Question: Not found multi tab simple jQuery
I have a problem with a single tabs in jquery:
<URL>
HTML:
'''
<div id="tabs-container">
<ul class="tabs-menu">
<li class="current"><a href="#tab-1">Tab 1</a></li>
<li><a href="#tab-2">Tab 2</a></li>
<li><a href="#tab-3">Tab 3</a></li>
<li><a href="#tab-4">Tab 4</a></li>
</ul>
<div class="tab">
<div id="tab-1" class="tab-content">
<p>Lorem ipsum dolor sit amet, consectetur adipiscing elit. Aliquam sit amet purus urna. Proin dictum fringilla enim, sit amet suscipit dolor dictum in. Maecenas porttitor, est et malesuada congue, ligula elit fermentum massa, sit amet porta odio est at velit. Sed nec turpis neque. Fusce at mi felis, sed interdum tortor. Nullam pretium, est at congue mattis, nibh eros pharetra lectus, nec posuere libero dui consectetur arcu. Quisque convallis facilisis fermentum. Nam tincidunt, diam nec dictum mattis, nunc dolor ultrices ipsum, in mattis justo turpis nec ligula. Curabitur a ante mauris. Integer placerat imperdiet diam, facilisis pretium elit mollis pretium. Sed lobortis, eros non egestas suscipit, dui dui euismod enim, ac ultricies arcu risus at tellus. Donec imperdiet congue ligula, quis vulputate mauris ultrices non. Aliquam rhoncus, arcu a bibendum congue, augue risus tincidunt massa, vel vehicula diam dolor eget felis.</p>
</div>
<div id="tab-2" class="tab-content">
<p>Donec semper dictum sem, quis pretium sem malesuada non. Proin venenatis orci vel nisl porta sollicitudin. Pellentesque sit amet massa et orci malesuada facilisis vel vel lectus. Etiam tristique volutpat auctor. Morbi nec massa eget sem ultricies fermentum id ut ligula. Praesent aliquet adipiscing dictum. Suspendisse dignissim dui tortor. Integer faucibus interdum justo, mattis commodo elit tempor id. Quisque ut orci orci, sit amet mattis nulla. Suspendisse quam diam, feugiat at ullamcorper eget, sagittis sed eros. Proin tortor tellus, pulvinar at imperdiet in, egestas sed nisl. Aenean tempor neque ut felis dignissim ac congue felis viverra. </p>
</div>
<div id="tab-3" class="tab-content">
<p>Duis egestas fermentum ipsum et commodo. Proin bibendum consectetur elit, hendrerit porta mi dictum eu. Vestibulum adipiscing euismod laoreet. Vivamus lobortis tortor a odio consectetur pulvinar. Proin blandit ornare eros dictum fermentum. Class aptent taciti sociosqu ad litora torquent per conubia nostra, per inceptos himenaeos. Curabitur laoreet, ante aliquet molestie laoreet, lectus odio fringilla purus, id porttitor erat velit vitae mi. Nullam posuere nunc ut justo sollicitudin interdum. Donec suscipit eros nec leo condimentum fermentum. Nunc quis libero massa. Integer tempus laoreet lectus id interdum. Integer facilisis egestas dui at convallis. Praesent elementum nisl et erat iaculis a blandit ligula mollis. Vestibulum vitae risus dui, nec sagittis arcu. Nullam tortor enim, placerat quis eleifend in, viverra ac lacus. Ut aliquam sapien ut metus hendrerit auctor dapibus justo porta. </p>
</div>
<div id="tab-4" class="tab-content">
<p>Proin sollicitudin tincidunt quam, in egestas dui tincidunt non. Maecenas tempus condimentum mi, sed convallis tortor iaculis eu. Cras dui dui, tempor quis tempor vitae, ullamcorper in justo. Integer et lorem diam. Quisque consequat lectus eget urna molestie pharetra. Cras risus lectus, lobortis sit amet imperdiet sit amet, eleifend a erat. Suspendisse vel luctus lectus. Sed ac arcu nisi, sit amet ornare tellus. Pellentesque nec augue a nibh pharetra scelerisque quis sit amet felis. Nullam at enim at lacus pretium iaculis sit amet vel nunc. Praesent sapien felis, tincidunt vitae blandit ut, mattis at diam. Suspendisse ac sapien eget eros venenatis tempor quis id odio. Donec lacus leo, tincidunt eget molestie at, pharetra cursus odio. </p>
</div>
</div>
<ul class="tabs-menu">
<li class="current"><a href="#tab-1">Tab 1</a></li>
<li><a href="#tab-2">Tab 2</a></li>
<li><a href="#tab-3">Tab 3</a></li>
<li><a href="#tab-4">Tab 4</a></li>
</ul>
<div class="tab">
<div id="tab-1" class="tab-content">
<p>Lorem ipsum dolor sit amet, consectetur adipiscing elit. Aliquam sit amet purus urna. Proin dictum fringilla enim, sit amet suscipit dolor dictum in. Maecenas porttitor, est et malesuada congue, ligula elit fermentum massa, sit amet porta odio est at velit. Sed nec turpis neque. Fusce at mi felis, sed interdum tortor. Nullam pretium, est at congue mattis, nibh eros pharetra lectus, nec posuere libero dui consectetur arcu. Quisque convallis facilisis fermentum. Nam tincidunt, diam nec dictum mattis, nunc dolor ultrices ipsum, in mattis justo turpis nec ligula. Curabitur a ante mauris. Integer placerat imperdiet diam, facilisis pretium elit mollis pretium. Sed lobortis, eros non egestas suscipit, dui dui euismod enim, ac ultricies arcu risus at tellus. Donec imperdiet congue ligula, quis vulputate mauris ultrices non. Aliquam rhoncus, arcu a bibendum congue, augue risus tincidunt massa, vel vehicula diam dolor eget felis.</p>
</div>
<div id="tab-2" class="tab-content">
<p>Donec semper dictum sem, quis pretium sem malesuada non. Proin venenatis orci vel nisl porta sollicitudin. Pellentesque sit amet massa et orci malesuada facilisis vel vel lectus. Etiam tristique volutpat auctor. Morbi nec massa eget sem ultricies fermentum id ut ligula. Praesent aliquet adipiscing dictum. Suspendisse dignissim dui tortor. Integer faucibus interdum justo, mattis commodo elit tempor id. Quisque ut orci orci, sit amet mattis nulla. Suspendisse quam diam, feugiat at ullamcorper eget, sagittis sed eros. Proin tortor tellus, pulvinar at imperdiet in, egestas sed nisl. Aenean tempor neque ut felis dignissim ac congue felis viverra. </p>
</div>
<div id="tab-3" class="tab-content">
<p>Duis egestas fermentum ipsum et commodo. Proin bibendum consectetur elit, hendrerit porta mi dictum eu. Vestibulum adipiscing euismod laoreet. Vivamus lobortis tortor a odio consectetur pulvinar. Proin blandit ornare eros dictum fermentum. Class aptent taciti sociosqu ad litora torquent per conubia nostra, per inceptos himenaeos. Curabitur laoreet, ante aliquet molestie laoreet, lectus odio fringilla purus, id porttitor erat velit vitae mi. Nullam posuere nunc ut justo sollicitudin interdum. Donec suscipit eros nec leo condimentum fermentum. Nunc quis libero massa. Integer tempus laoreet lectus id interdum. Integer facilisis egestas dui at convallis. Praesent elementum nisl et erat iaculis a blandit ligula mollis. Vestibulum vitae risus dui, nec sagittis arcu. Nullam tortor enim, placerat quis eleifend in, viverra ac lacus. Ut aliquam sapien ut metus hendrerit auctor dapibus justo porta. </p>
</div>
<div id="tab-4" class="tab-content">
<p>Proin sollicitudin tincidunt quam, in egestas dui tincidunt non. Maecenas tempus condimentum mi, sed convallis tortor iaculis eu. Cras dui dui, tempor quis tempor vitae, ullamcorper in justo. Integer et lorem diam. Quisque consequat lectus eget urna molestie pharetra. Cras risus lectus, lobortis sit amet imperdiet sit amet, eleifend a erat. Suspendisse vel luctus lectus. Sed ac arcu nisi, sit amet ornare tellus. Pellentesque nec augue a nibh pharetra scelerisque quis sit amet felis. Nullam at enim at lacus pretium iaculis sit amet vel nunc. Praesent sapien felis, tincidunt vitae blandit ut, mattis at diam. Suspendisse ac sapien eget eros venenatis tempor quis id odio. Donec lacus leo, tincidunt eget molestie at, pharetra cursus odio. </p>
</div>
</div>
</div>
'''
Javascript:
'''
$(document).ready(function() {
$(".tabs-menu a").click(function(event) {
event.preventDefault();
$(this).parent().addClass("current");
$(this).parent().siblings().removeClass("current");
var tab = $(this).attr("href");
$(".tab-content").not(tab).css("display", "none");
$(tab).fadeIn();
});
});
'''

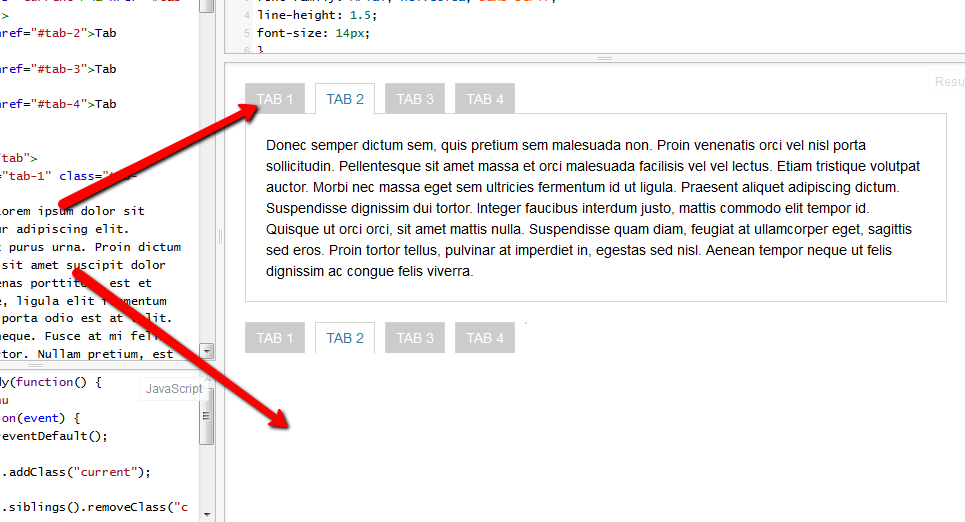
Answer: You have duplicate IDs in the two sets of tabs. IDs have to be unique. I've changed the IDs to the form 'div-N-tab-M', where 'N' is the tab set.
Also, your code to hide the unselected tabs hides tabs in both sets, you need to restrict it to just the current set, by using more specific DOM traversal.
<URL>
Javascript:
'''
$(document).ready(function() {
$(".tabs-menu a").click(function(event) {
event.preventDefault();
$(this).parent().addClass("current");
$(this).parent().siblings().removeClass("current");
var tab = $(this).attr("href");
// Hide other tabs in this set
$(this).closest(".tabs-menu").next(".tab").find(".tab-content").not(tab).css("display", "none");
$(tab).fadeIn();
});
});
'''
HTML:
'''
<div id="tabs-container">
<ul class="tabs-menu">
<li class="current"><a href="#div-1-tab-1">Tab 1</a></li>
<li><a href="#div-1-tab-2">Tab 2</a></li>
<li><a href="#div-1-tab-3">Tab 3</a></li>
<li><a href="#div-1-tab-4">Tab 4</a></li>
</ul>
<div class="tab">
<div id="div-1-tab-1" class="tab-content">
<p>Lorem ipsum dolor sit amet, consectetur adipiscing elit. Aliquam sit amet purus urna. Proin dictum fringilla enim, sit amet suscipit dolor dictum in. Maecenas porttitor, est et malesuada congue, ligula elit fermentum massa, sit amet porta odio est at velit. Sed nec turpis neque. Fusce at mi felis, sed interdum tortor. Nullam pretium, est at congue mattis, nibh eros pharetra lectus, nec posuere libero dui consectetur arcu. Quisque convallis facilisis fermentum. Nam tincidunt, diam nec dictum mattis, nunc dolor ultrices ipsum, in mattis justo turpis nec ligula. Curabitur a ante mauris. Integer placerat imperdiet diam, facilisis pretium elit mollis pretium. Sed lobortis, eros non egestas suscipit, dui dui euismod enim, ac ultricies arcu risus at tellus. Donec imperdiet congue ligula, quis vulputate mauris ultrices non. Aliquam rhoncus, arcu a bibendum congue, augue risus tincidunt massa, vel vehicula diam dolor eget felis.</p>
</div>
<div id="div-1-tab-2" class="tab-content">
<p>Donec semper dictum sem, quis pretium sem malesuada non. Proin venenatis orci vel nisl porta sollicitudin. Pellentesque sit amet massa et orci malesuada facilisis vel vel lectus. Etiam tristique volutpat auctor. Morbi nec massa eget sem ultricies fermentum id ut ligula. Praesent aliquet adipiscing dictum. Suspendisse dignissim dui tortor. Integer faucibus interdum justo, mattis commodo elit tempor id. Quisque ut orci orci, sit amet mattis nulla. Suspendisse quam diam, feugiat at ullamcorper eget, sagittis sed eros. Proin tortor tellus, pulvinar at imperdiet in, egestas sed nisl. Aenean tempor neque ut felis dignissim ac congue felis viverra. </p>
</div>
<div id="div-1-tab-3" class="tab-content">
<p>Duis egestas fermentum ipsum et commodo. Proin bibendum consectetur elit, hendrerit porta mi dictum eu. Vestibulum adipiscing euismod laoreet. Vivamus lobortis tortor a odio consectetur pulvinar. Proin blandit ornare eros dictum fermentum. Class aptent taciti sociosqu ad litora torquent per conubia nostra, per inceptos himenaeos. Curabitur laoreet, ante aliquet molestie laoreet, lectus odio fringilla purus, id porttitor erat velit vitae mi. Nullam posuere nunc ut justo sollicitudin interdum. Donec suscipit eros nec leo condimentum fermentum. Nunc quis libero massa. Integer tempus laoreet lectus id interdum. Integer facilisis egestas dui at convallis. Praesent elementum nisl et erat iaculis a blandit ligula mollis. Vestibulum vitae risus dui, nec sagittis arcu. Nullam tortor enim, placerat quis eleifend in, viverra ac lacus. Ut aliquam sapien ut metus hendrerit auctor dapibus justo porta. </p>
</div>
<div id="div-1-tab-4" class="tab-content">
<p>Proin sollicitudin tincidunt quam, in egestas dui tincidunt non. Maecenas tempus condimentum mi, sed convallis tortor iaculis eu. Cras dui dui, tempor quis tempor vitae, ullamcorper in justo. Integer et lorem diam. Quisque consequat lectus eget urna molestie pharetra. Cras risus lectus, lobortis sit amet imperdiet sit amet, eleifend a erat. Suspendisse vel luctus lectus. Sed ac arcu nisi, sit amet ornare tellus. Pellentesque nec augue a nibh pharetra scelerisque quis sit amet felis. Nullam at enim at lacus pretium iaculis sit amet vel nunc. Praesent sapien felis, tincidunt vitae blandit ut, mattis at diam. Suspendisse ac sapien eget eros venenatis tempor quis id odio. Donec lacus leo, tincidunt eget molestie at, pharetra cursus odio. </p>
</div>
</div>
<ul class="tabs-menu">
<li class="current"><a href="#div-2-tab-1">Tab 1</a></li>
<li><a href="#div-2-tab-2">Tab 2</a></li>
<li><a href="#div-2-tab-3">Tab 3</a></li>
<li><a href="#div-2-tab-4">Tab 4</a></li>
</ul>
<div class="tab">
<div id="div-2-tab-1" class="tab-content">
<p>Lorem ipsum dolor sit amet, consectetur adipiscing elit. Aliquam sit amet purus urna. Proin dictum fringilla enim, sit amet suscipit dolor dictum in. Maecenas porttitor, est et malesuada congue, ligula elit fermentum massa, sit amet porta odio est at velit. Sed nec turpis neque. Fusce at mi felis, sed interdum tortor. Nullam pretium, est at congue mattis, nibh eros pharetra lectus, nec posuere libero dui consectetur arcu. Quisque convallis facilisis fermentum. Nam tincidunt, diam nec dictum mattis, nunc dolor ultrices ipsum, in mattis justo turpis nec ligula. Curabitur a ante mauris. Integer placerat imperdiet diam, facilisis pretium elit mollis pretium. Sed lobortis, eros non egestas suscipit, dui dui euismod enim, ac ultricies arcu risus at tellus. Donec imperdiet congue ligula, quis vulputate mauris ultrices non. Aliquam rhoncus, arcu a bibendum congue, augue risus tincidunt massa, vel vehicula diam dolor eget felis.</p>
</div>
<div id="div-2-tab-2" class="tab-content">
<p>Donec semper dictum sem, quis pretium sem malesuada non. Proin venenatis orci vel nisl porta sollicitudin. Pellentesque sit amet massa et orci malesuada facilisis vel vel lectus. Etiam tristique volutpat auctor. Morbi nec massa eget sem ultricies fermentum id ut ligula. Praesent aliquet adipiscing dictum. Suspendisse dignissim dui tortor. Integer faucibus interdum justo, mattis commodo elit tempor id. Quisque ut orci orci, sit amet mattis nulla. Suspendisse quam diam, feugiat at ullamcorper eget, sagittis sed eros. Proin tortor tellus, pulvinar at imperdiet in, egestas sed nisl. Aenean tempor neque ut felis dignissim ac congue felis viverra. </p>
</div>
<div id="div-2-tab-3" class="tab-content">
<p>Duis egestas fermentum ipsum et commodo. Proin bibendum consectetur elit, hendrerit porta mi dictum eu. Vestibulum adipiscing euismod laoreet. Vivamus lobortis tortor a odio consectetur pulvinar. Proin blandit ornare eros dictum fermentum. Class aptent taciti sociosqu ad litora torquent per conubia nostra, per inceptos himenaeos. Curabitur laoreet, ante aliquet molestie laoreet, lectus odio fringilla purus, id porttitor erat velit vitae mi. Nullam posuere nunc ut justo sollicitudin interdum. Donec suscipit eros nec leo condimentum fermentum. Nunc quis libero massa. Integer tempus laoreet lectus id interdum. Integer facilisis egestas dui at convallis. Praesent elementum nisl et erat iaculis a blandit ligula mollis. Vestibulum vitae risus dui, nec sagittis arcu. Nullam tortor enim, placerat quis eleifend in, viverra ac lacus. Ut aliquam sapien ut metus hendrerit auctor dapibus justo porta. </p>
</div>
<div id="div-2-tab-4" class="tab-content">
<p>Proin sollicitudin tincidunt quam, in egestas dui tincidunt non. Maecenas tempus condimentum mi, sed convallis tortor iaculis eu. Cras dui dui, tempor quis tempor vitae, ullamcorper in justo. Integer et lorem diam. Quisque consequat lectus eget urna molestie pharetra. Cras risus lectus, lobortis sit amet imperdiet sit amet, eleifend a erat. Suspendisse vel luctus lectus. Sed ac arcu nisi, sit amet ornare tellus. Pellentesque nec augue a nibh pharetra scelerisque quis sit amet felis. Nullam at enim at lacus pretium iaculis sit amet vel nunc. Praesent sapien felis, tincidunt vitae blandit ut, mattis at diam. Suspendisse ac sapien eget eros venenatis tempor quis id odio. Donec lacus leo, tincidunt eget molestie at, pharetra cursus odio. </p>
</div>
</div>
</div>
'''